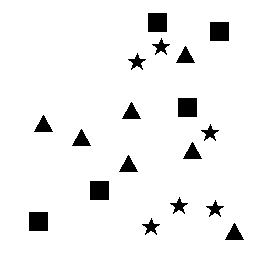
Squares: 5
Triangles: 7
Stars: 6
Total shapes: 18